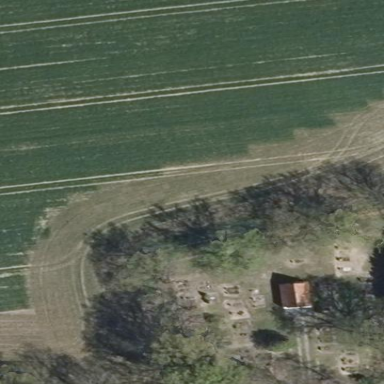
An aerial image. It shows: Cemetery.